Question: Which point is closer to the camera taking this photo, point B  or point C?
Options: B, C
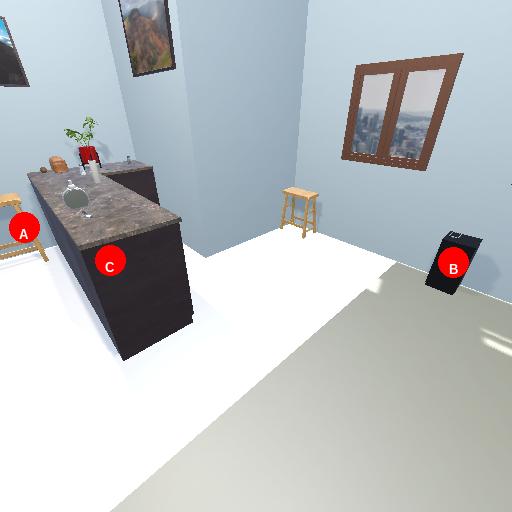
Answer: B